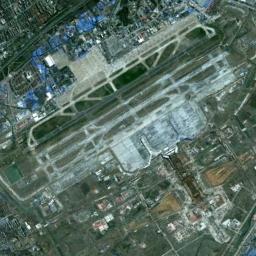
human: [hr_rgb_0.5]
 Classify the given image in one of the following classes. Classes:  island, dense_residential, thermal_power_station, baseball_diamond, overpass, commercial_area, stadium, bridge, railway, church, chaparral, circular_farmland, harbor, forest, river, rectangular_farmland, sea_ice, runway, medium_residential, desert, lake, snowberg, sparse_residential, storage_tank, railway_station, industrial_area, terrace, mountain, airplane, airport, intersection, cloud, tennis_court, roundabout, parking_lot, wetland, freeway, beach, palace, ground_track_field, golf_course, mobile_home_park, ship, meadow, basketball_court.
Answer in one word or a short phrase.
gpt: airport